Interaction volume radius: 10 \u00c5
Interaction volume height: 15 \u00c5
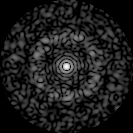
Disorder parameter: 0.8595